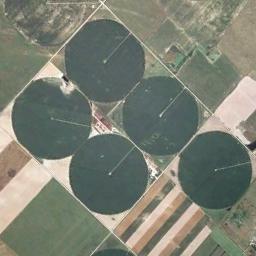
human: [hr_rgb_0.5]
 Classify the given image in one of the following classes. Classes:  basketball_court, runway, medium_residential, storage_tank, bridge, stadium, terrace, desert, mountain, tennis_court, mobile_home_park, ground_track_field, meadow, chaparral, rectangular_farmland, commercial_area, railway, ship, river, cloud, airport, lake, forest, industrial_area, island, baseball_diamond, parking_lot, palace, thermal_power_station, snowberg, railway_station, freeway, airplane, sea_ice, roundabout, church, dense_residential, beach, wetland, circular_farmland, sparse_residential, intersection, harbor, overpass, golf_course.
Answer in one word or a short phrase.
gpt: circular_farmland